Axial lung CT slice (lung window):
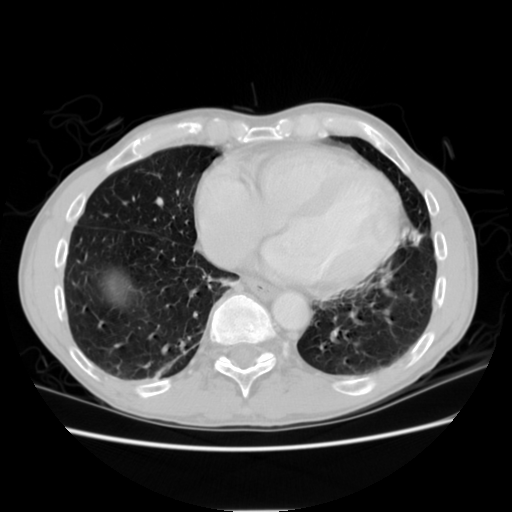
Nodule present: no